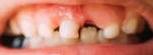
Condition: hypodontia